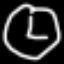
Label: clock